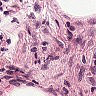
Metastatic tissue present: no